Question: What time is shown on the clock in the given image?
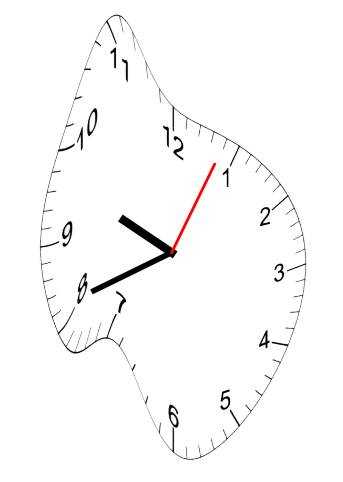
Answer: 09:41:04